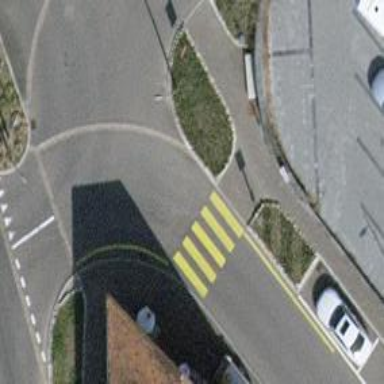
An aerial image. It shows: Marked crossing on the road.